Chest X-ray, AP view. Patient: 58 years old, sex F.
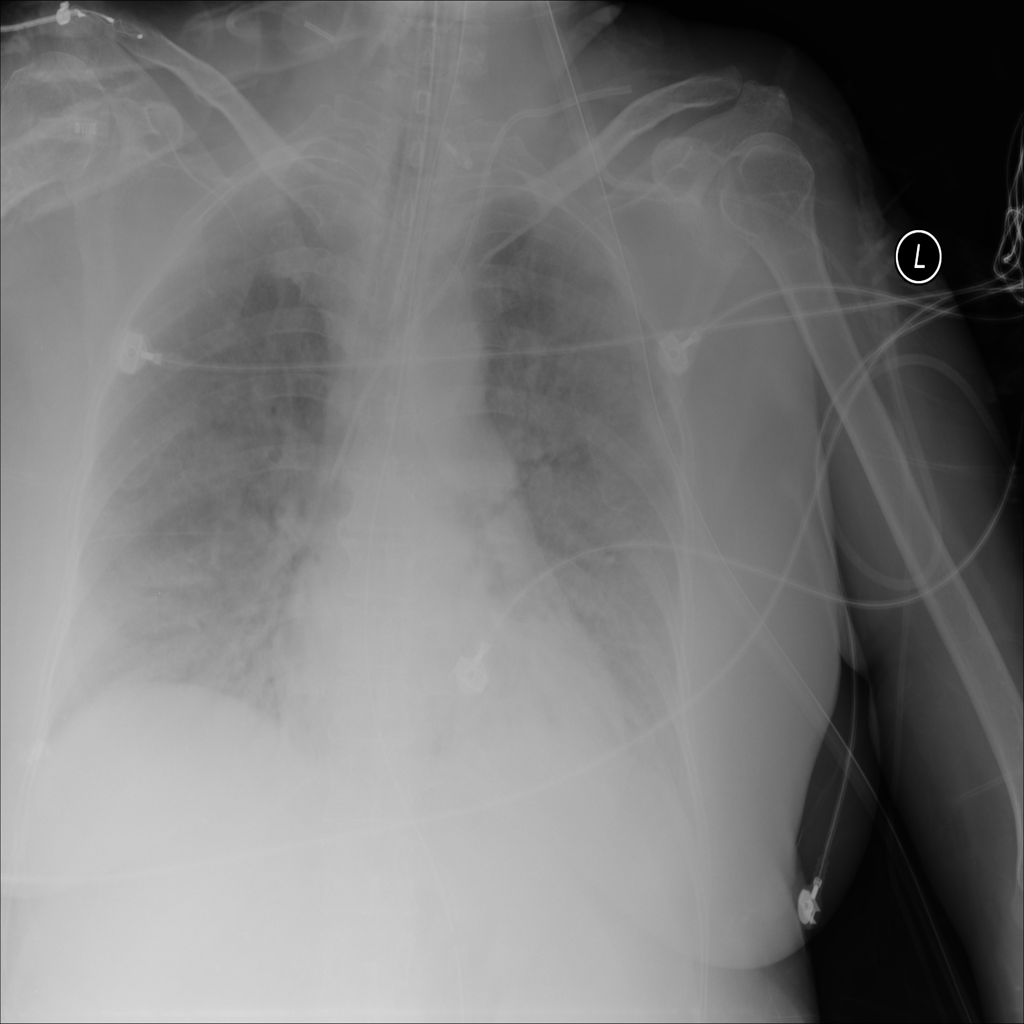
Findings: Consolidation, Effusion